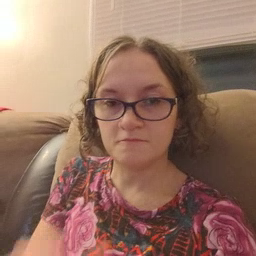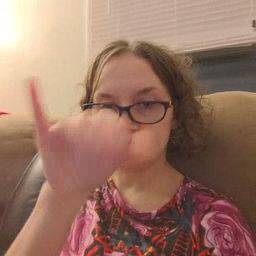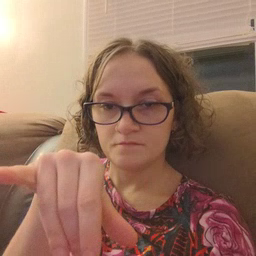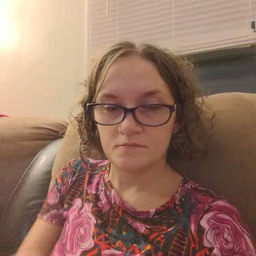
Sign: that